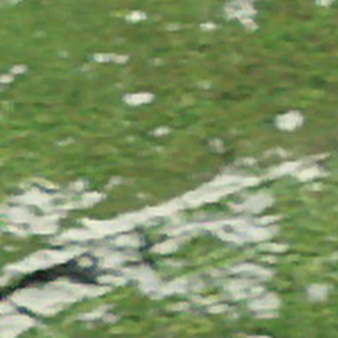
Label: other